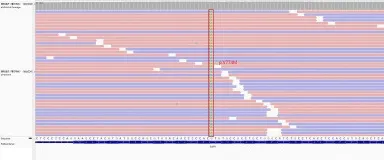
Tissue biopsy next-generation sequencing showed (A) EGFR p.
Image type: chart (chart)